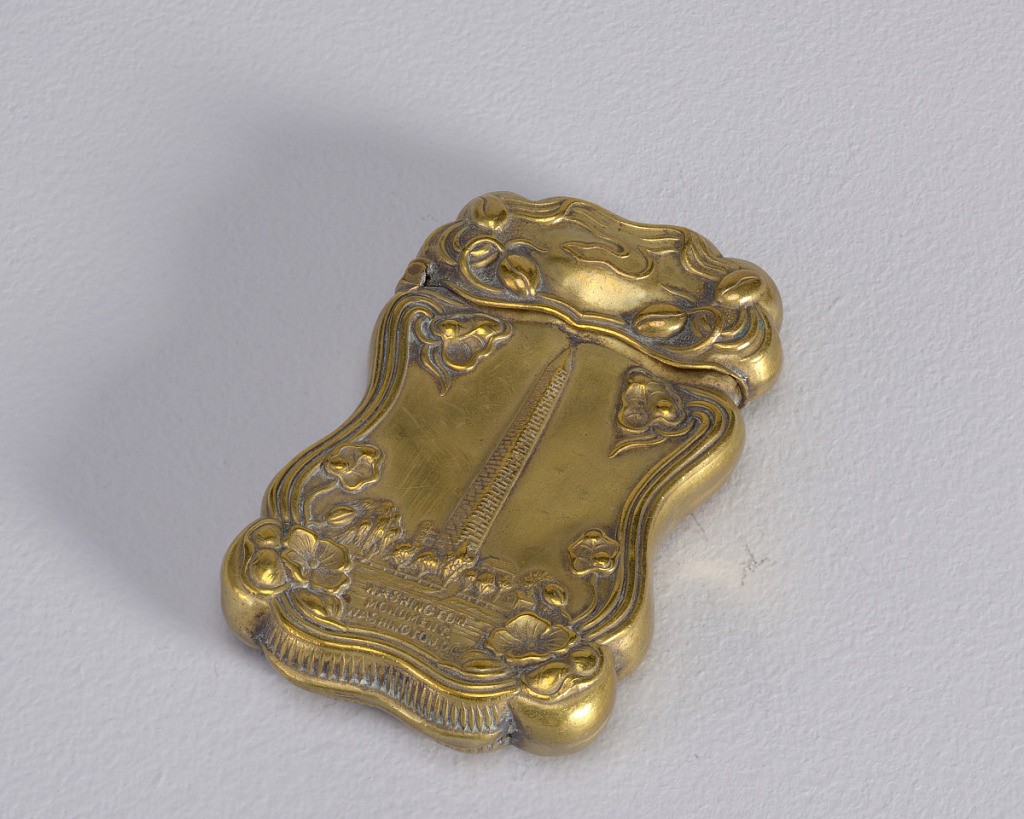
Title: Washington Monument, Washington, D.C.
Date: ca. 1900
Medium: Brass
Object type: Matchsafe
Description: Oblong, curves and counter-curves around perimeter, middle of sides cinched, featuring raised decoration of Washington Monument, inscribed below "Washington Monument, Washington, D.C.", all surrounded by long, sinuous, stem-like lines at edges and flowers at corners. Reverse features horizontal decoration of the Capitol, inscribed below "The Capitol, Washington, D.C.", surrounded by same decoration as front. Lid hinged on side. Striker on bottom.